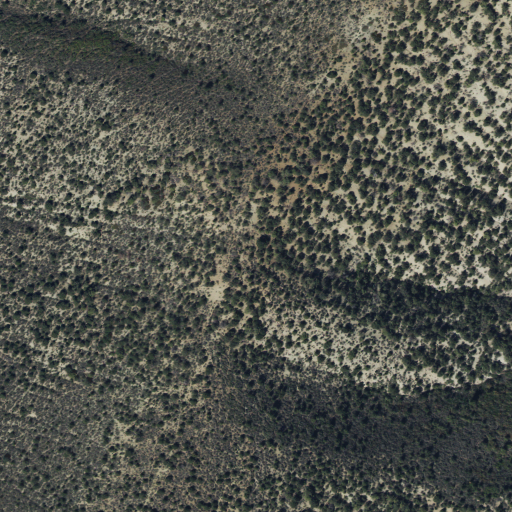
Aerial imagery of ridge(s) in Utah named Picket Corral Ridge containing evergreen forest and shrub